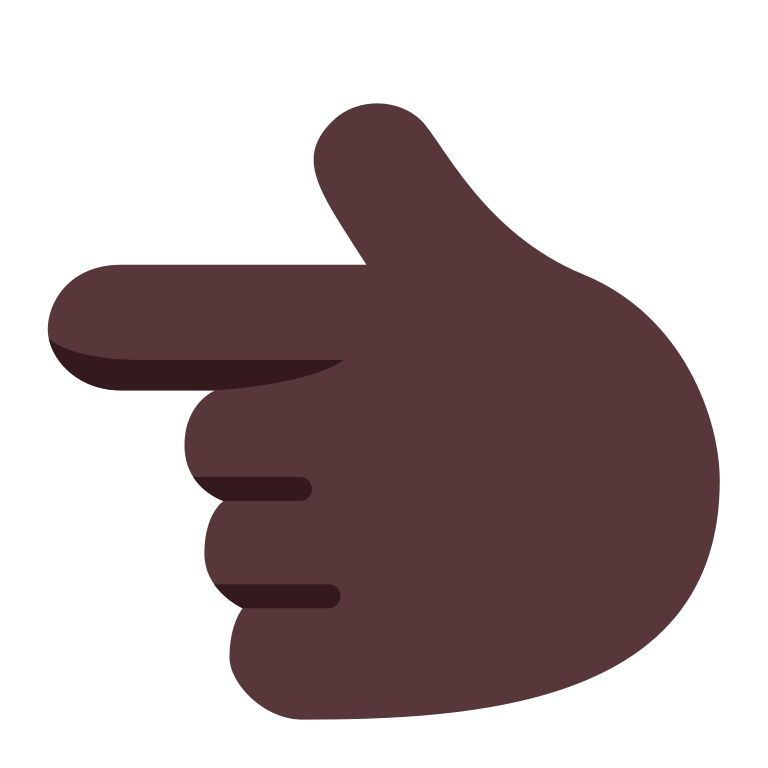
backhand index pointing left flat dark